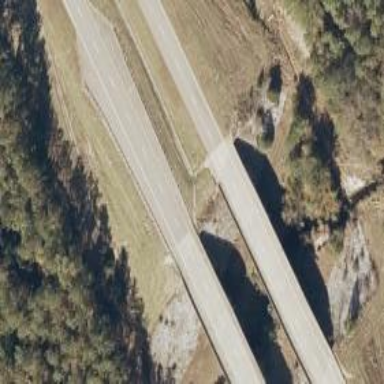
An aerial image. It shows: Bridge crossing over highway trunk expressway.